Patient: sex F, age 74
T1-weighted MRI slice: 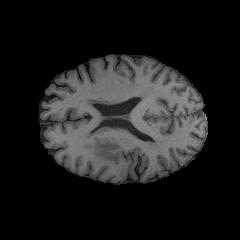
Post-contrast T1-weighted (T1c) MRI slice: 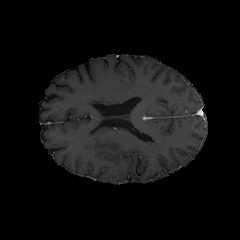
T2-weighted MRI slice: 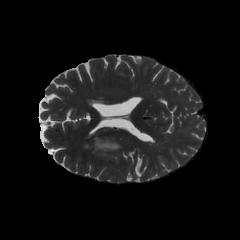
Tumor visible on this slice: yes
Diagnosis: Glioblastoma, IDH-wildtype
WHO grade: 4